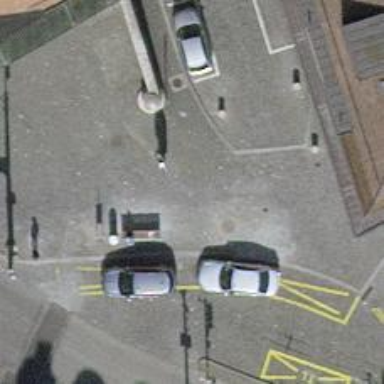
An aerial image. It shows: Pedestrian road with paving stones.